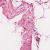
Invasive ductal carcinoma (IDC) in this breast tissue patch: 0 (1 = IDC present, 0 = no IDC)